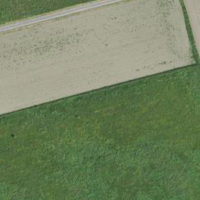
EUNIS habitat code: 52
Species observed at this site:
Arrhenatherum elatius